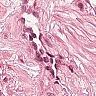
Metastatic tissue present: no